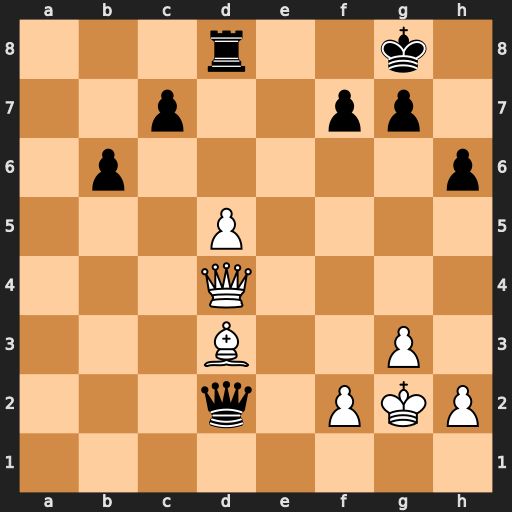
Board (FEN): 3r2k1/2p2pp1/1p5p/3P4/3Q4/3B2P1/3q1PKP/8
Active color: w
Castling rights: -
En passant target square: -
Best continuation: Bh7+ Kxh7 Qxd2